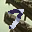
Label: 7